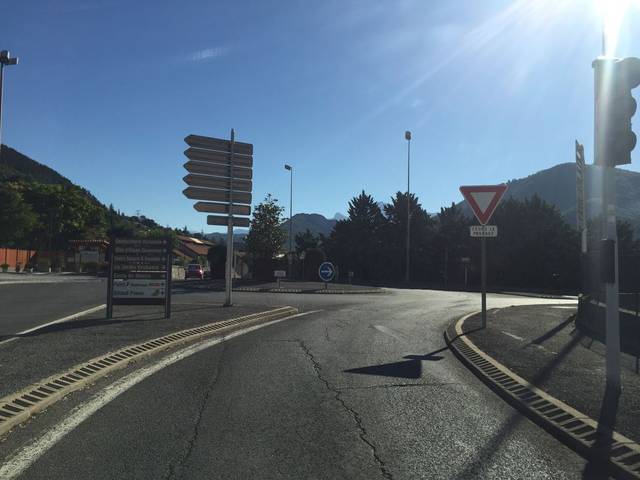
Region: France
Coordinates: 44.087, 6.215